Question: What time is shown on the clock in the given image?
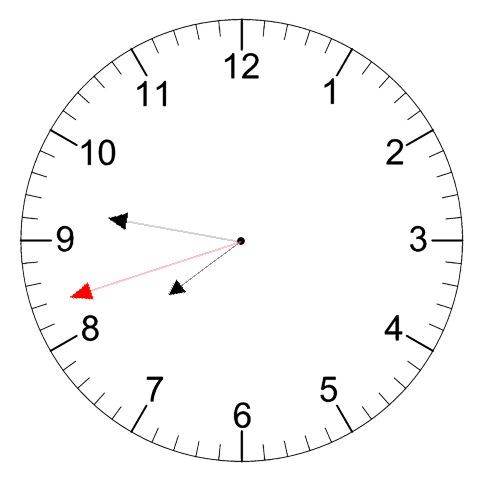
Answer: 07:46:42